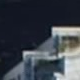
Vehicle type: Motorcycle